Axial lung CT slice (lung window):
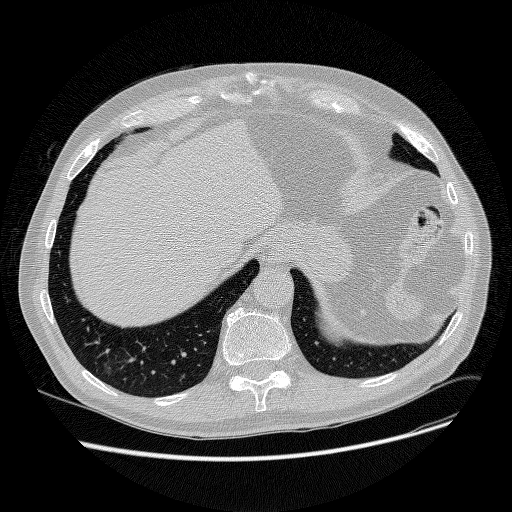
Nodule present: no